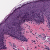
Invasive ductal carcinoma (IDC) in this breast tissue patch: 0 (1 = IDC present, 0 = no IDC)